Question: My goal is to create a C# winform application which has rounded panel, rounded button, and some more web-design-like components, such as this:

I already have Component One Studio .Net 2010 v3 but there's nothing I cant found there. Any suggestion? open-source / commercial is ok.
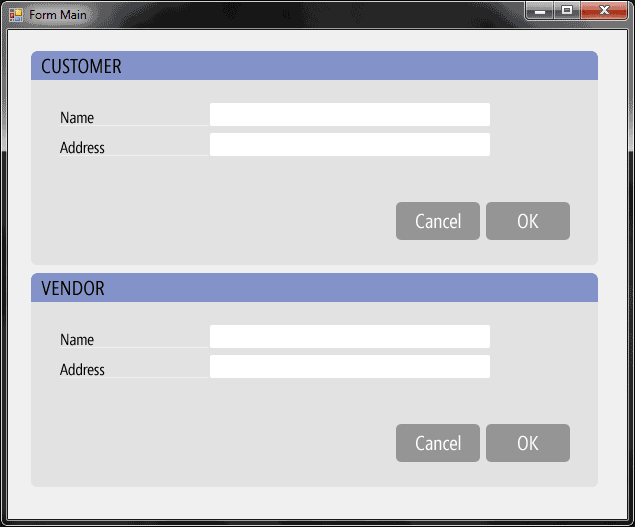
Answer: I have used <URL> to implement Controls like you are wanting in Winforms.